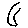
Label: moon